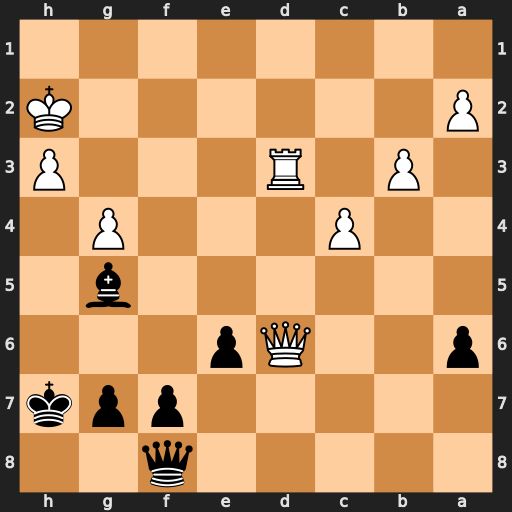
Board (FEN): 5q2/5ppk/p2Qp3/6b1/2P3P1/1P1R3P/P6K/8
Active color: b
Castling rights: -
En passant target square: -
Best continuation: Qxd6+ Rxd6 Bf4+ Kg2 Bxd6